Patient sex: M
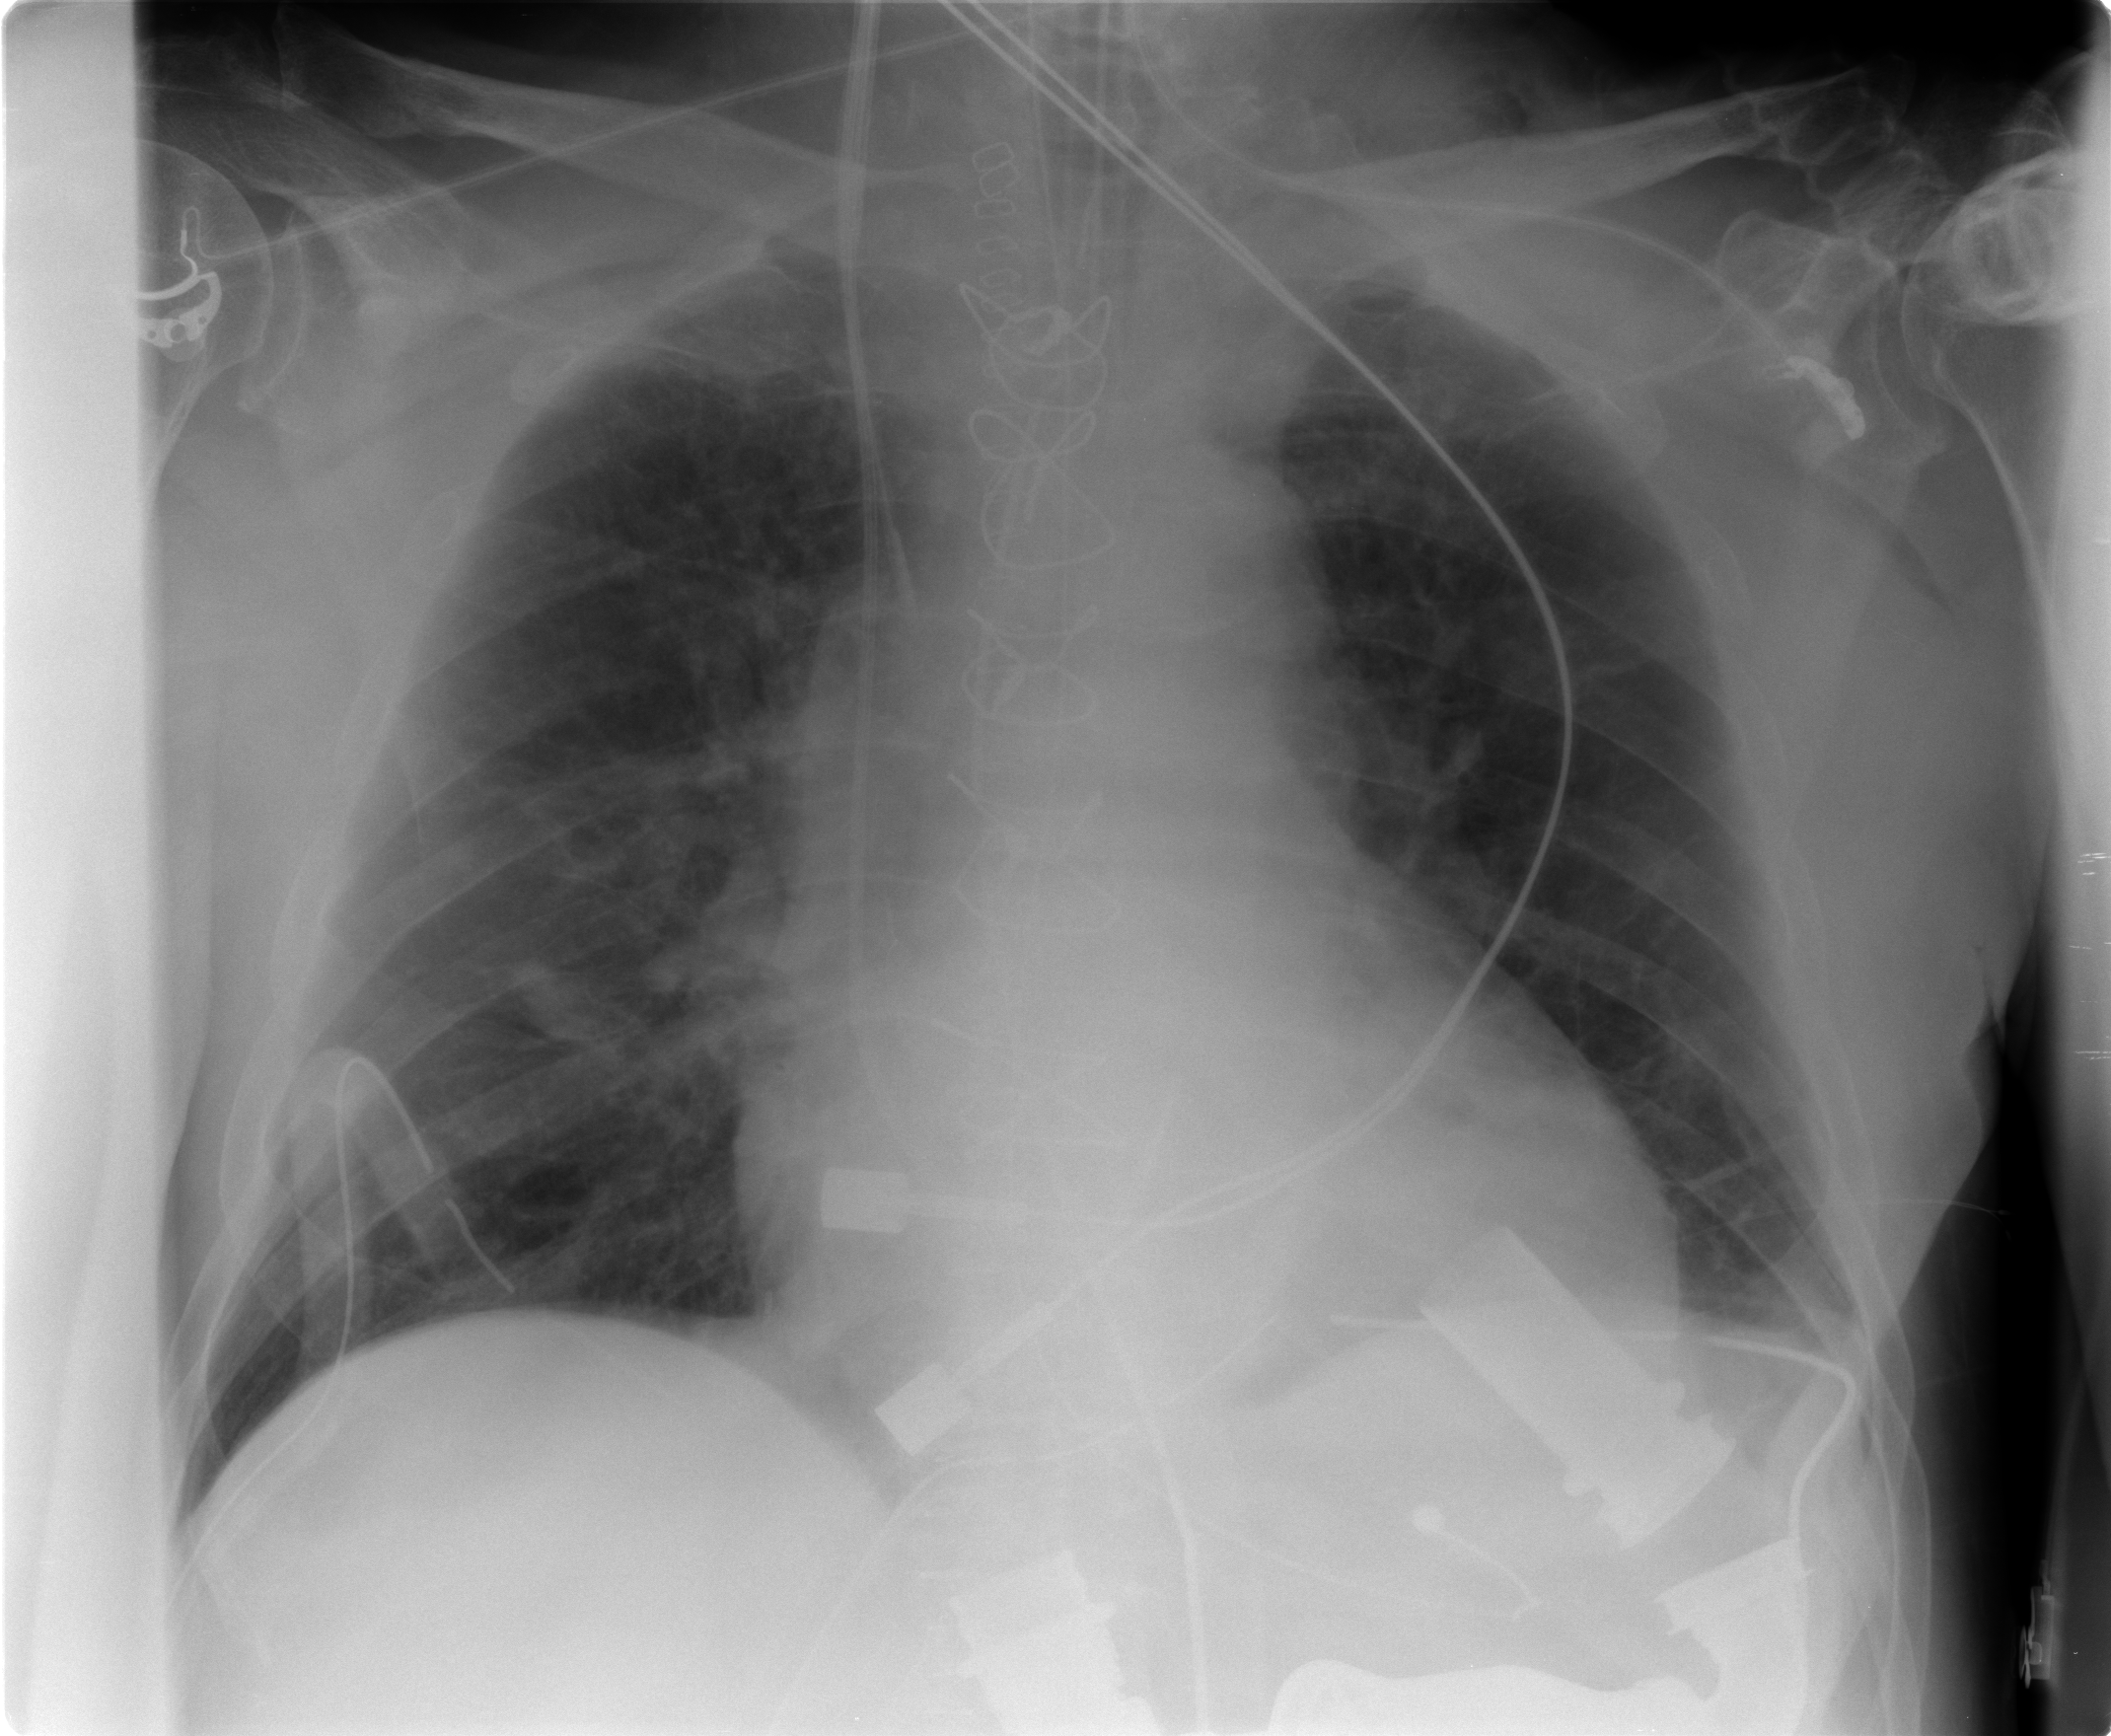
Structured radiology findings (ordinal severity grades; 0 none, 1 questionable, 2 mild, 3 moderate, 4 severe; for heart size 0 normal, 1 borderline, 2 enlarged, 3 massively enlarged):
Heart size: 2
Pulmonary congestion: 2
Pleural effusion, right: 0
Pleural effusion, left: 1
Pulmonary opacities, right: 0
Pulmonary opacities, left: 0
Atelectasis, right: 2
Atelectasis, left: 1